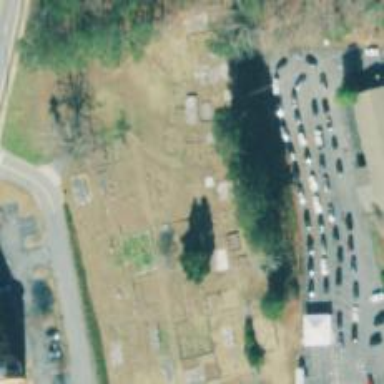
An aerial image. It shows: Graveyard area designated as cemetery.